Question: I have a text file where I get my values,
I have a timer which works as an increaser to the x axis so the plot is real time.
here's my code.
'''
void gui::x()
{
int xy = 0;
QVector<double> x(1000), y(1000);
FILE *file;
char line[1024];
file = fopen("x.txt", "r");
while (fgets(line,1024,file) != NULL)
{
fscanf(file,"%lf %lf", &y[xy], &x[xy]);
xy++;
}
fclose(file);
QwtPlotCurve *curve = new QwtPlotCurve;
curve->attach(plot_all[3]);
curve->setData(y,x);
curve->
QwtPlotCurve *curve2 = new QwtPlotCurve;
curve2->attach(plot[3]);
curve2->setData(y,x);
}
'''
the proble is i get a weird second line below my plot.
can anyone help me?

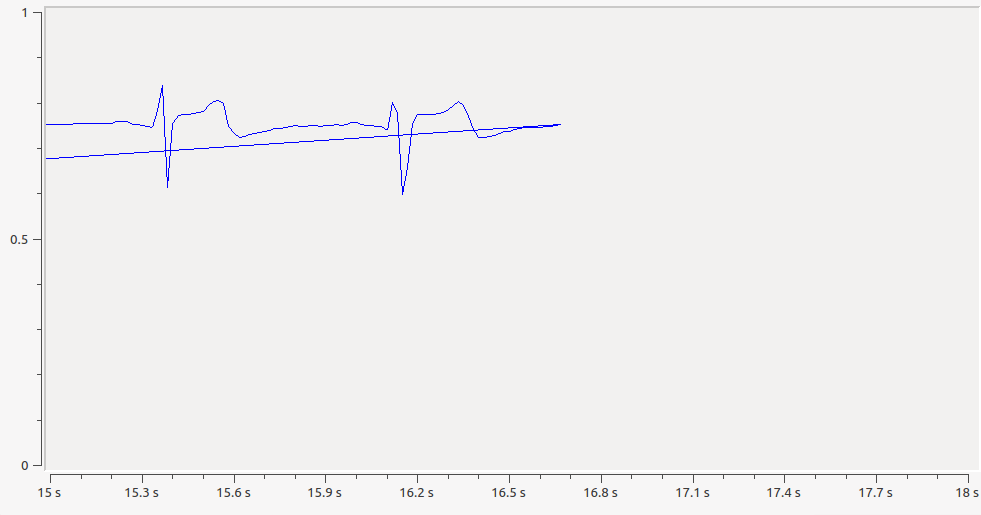
Answer: I solved it by using an array instead of a vector.
'''
void gui::ecg()
{
int xy = 0;
double x[1000], y[1000];
FILE *file;
char line[1024];
file = fopen("ecg.txt", "r");
while (fgets(line,1024,file) != NULL)
{
fscanf(file,"%lf %lf", &y[xy], &x[xy]);
xy++;
}
fclose(file);
QwtPlotCurve *curve = new QwtPlotCurve;
curve->attach(plot_all[0]);
curve->setData(x,y,1000);
curve->setPen(QPen(Qt::blue,1));
QwtPlotCurve *curve2 = new QwtPlotCurve;
curve2->setStyle(QwtPlotCurve::Lines);
curve2->attach(plot[0]);
curve2->setData(x,y,1000);
curve2->setPen(QPen(Qt::blue,1));
}
'''